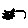
Label: cat